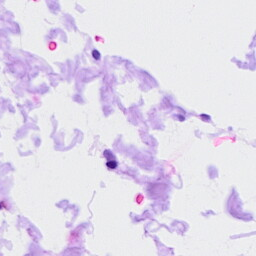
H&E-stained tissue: Ovarian